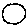
Label: circle